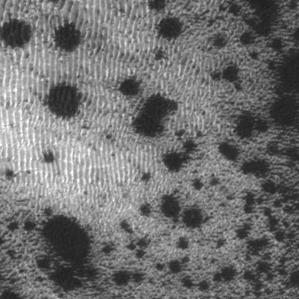
Label: frost